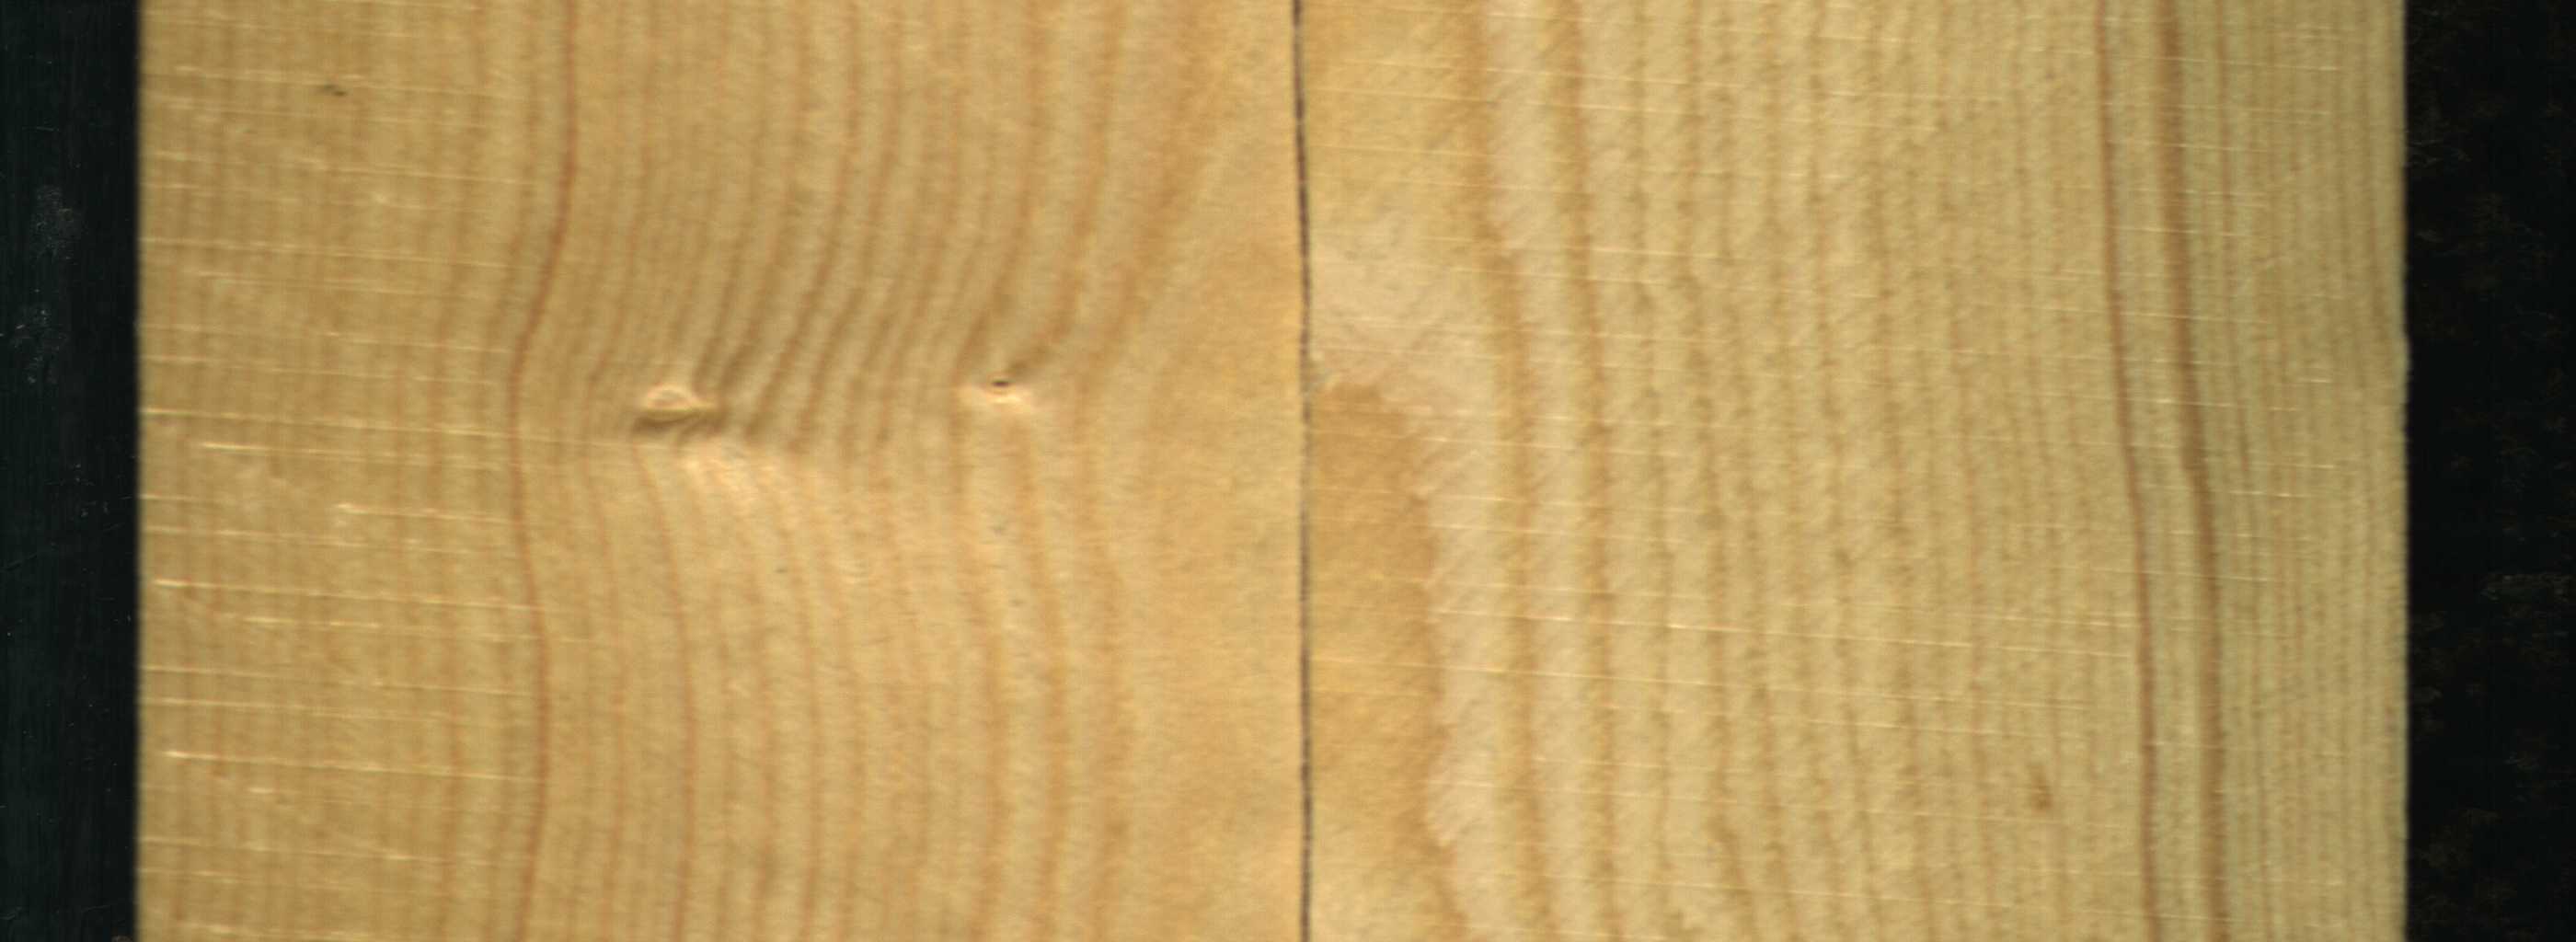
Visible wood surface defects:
Crack